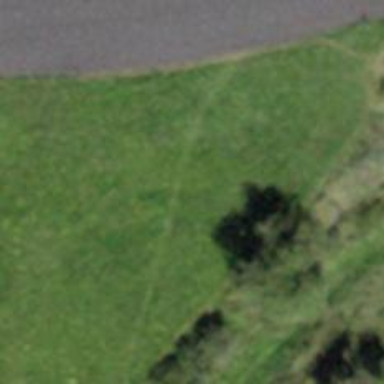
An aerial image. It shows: Path covered with grass.